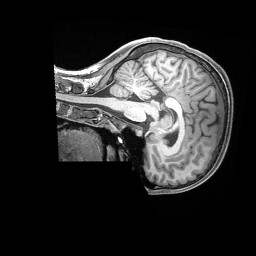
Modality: T1w
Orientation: sagittal
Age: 18
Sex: female
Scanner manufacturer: siemens
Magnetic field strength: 3 T
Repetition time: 2.4 s
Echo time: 0.00228 s